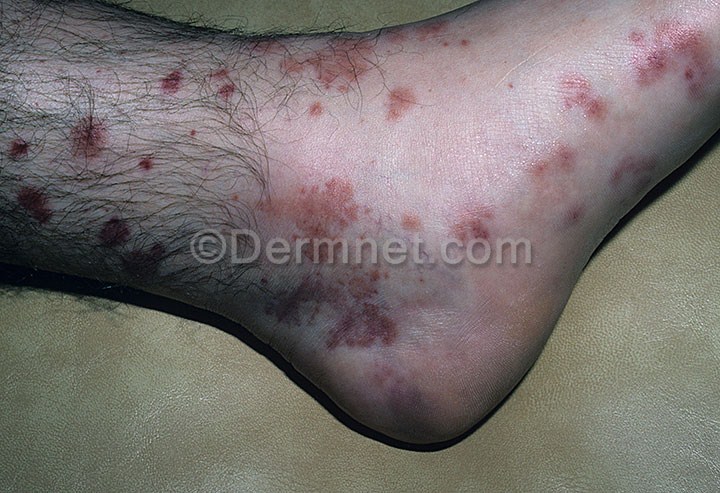
Disease: Vasculitis Photos